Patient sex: F
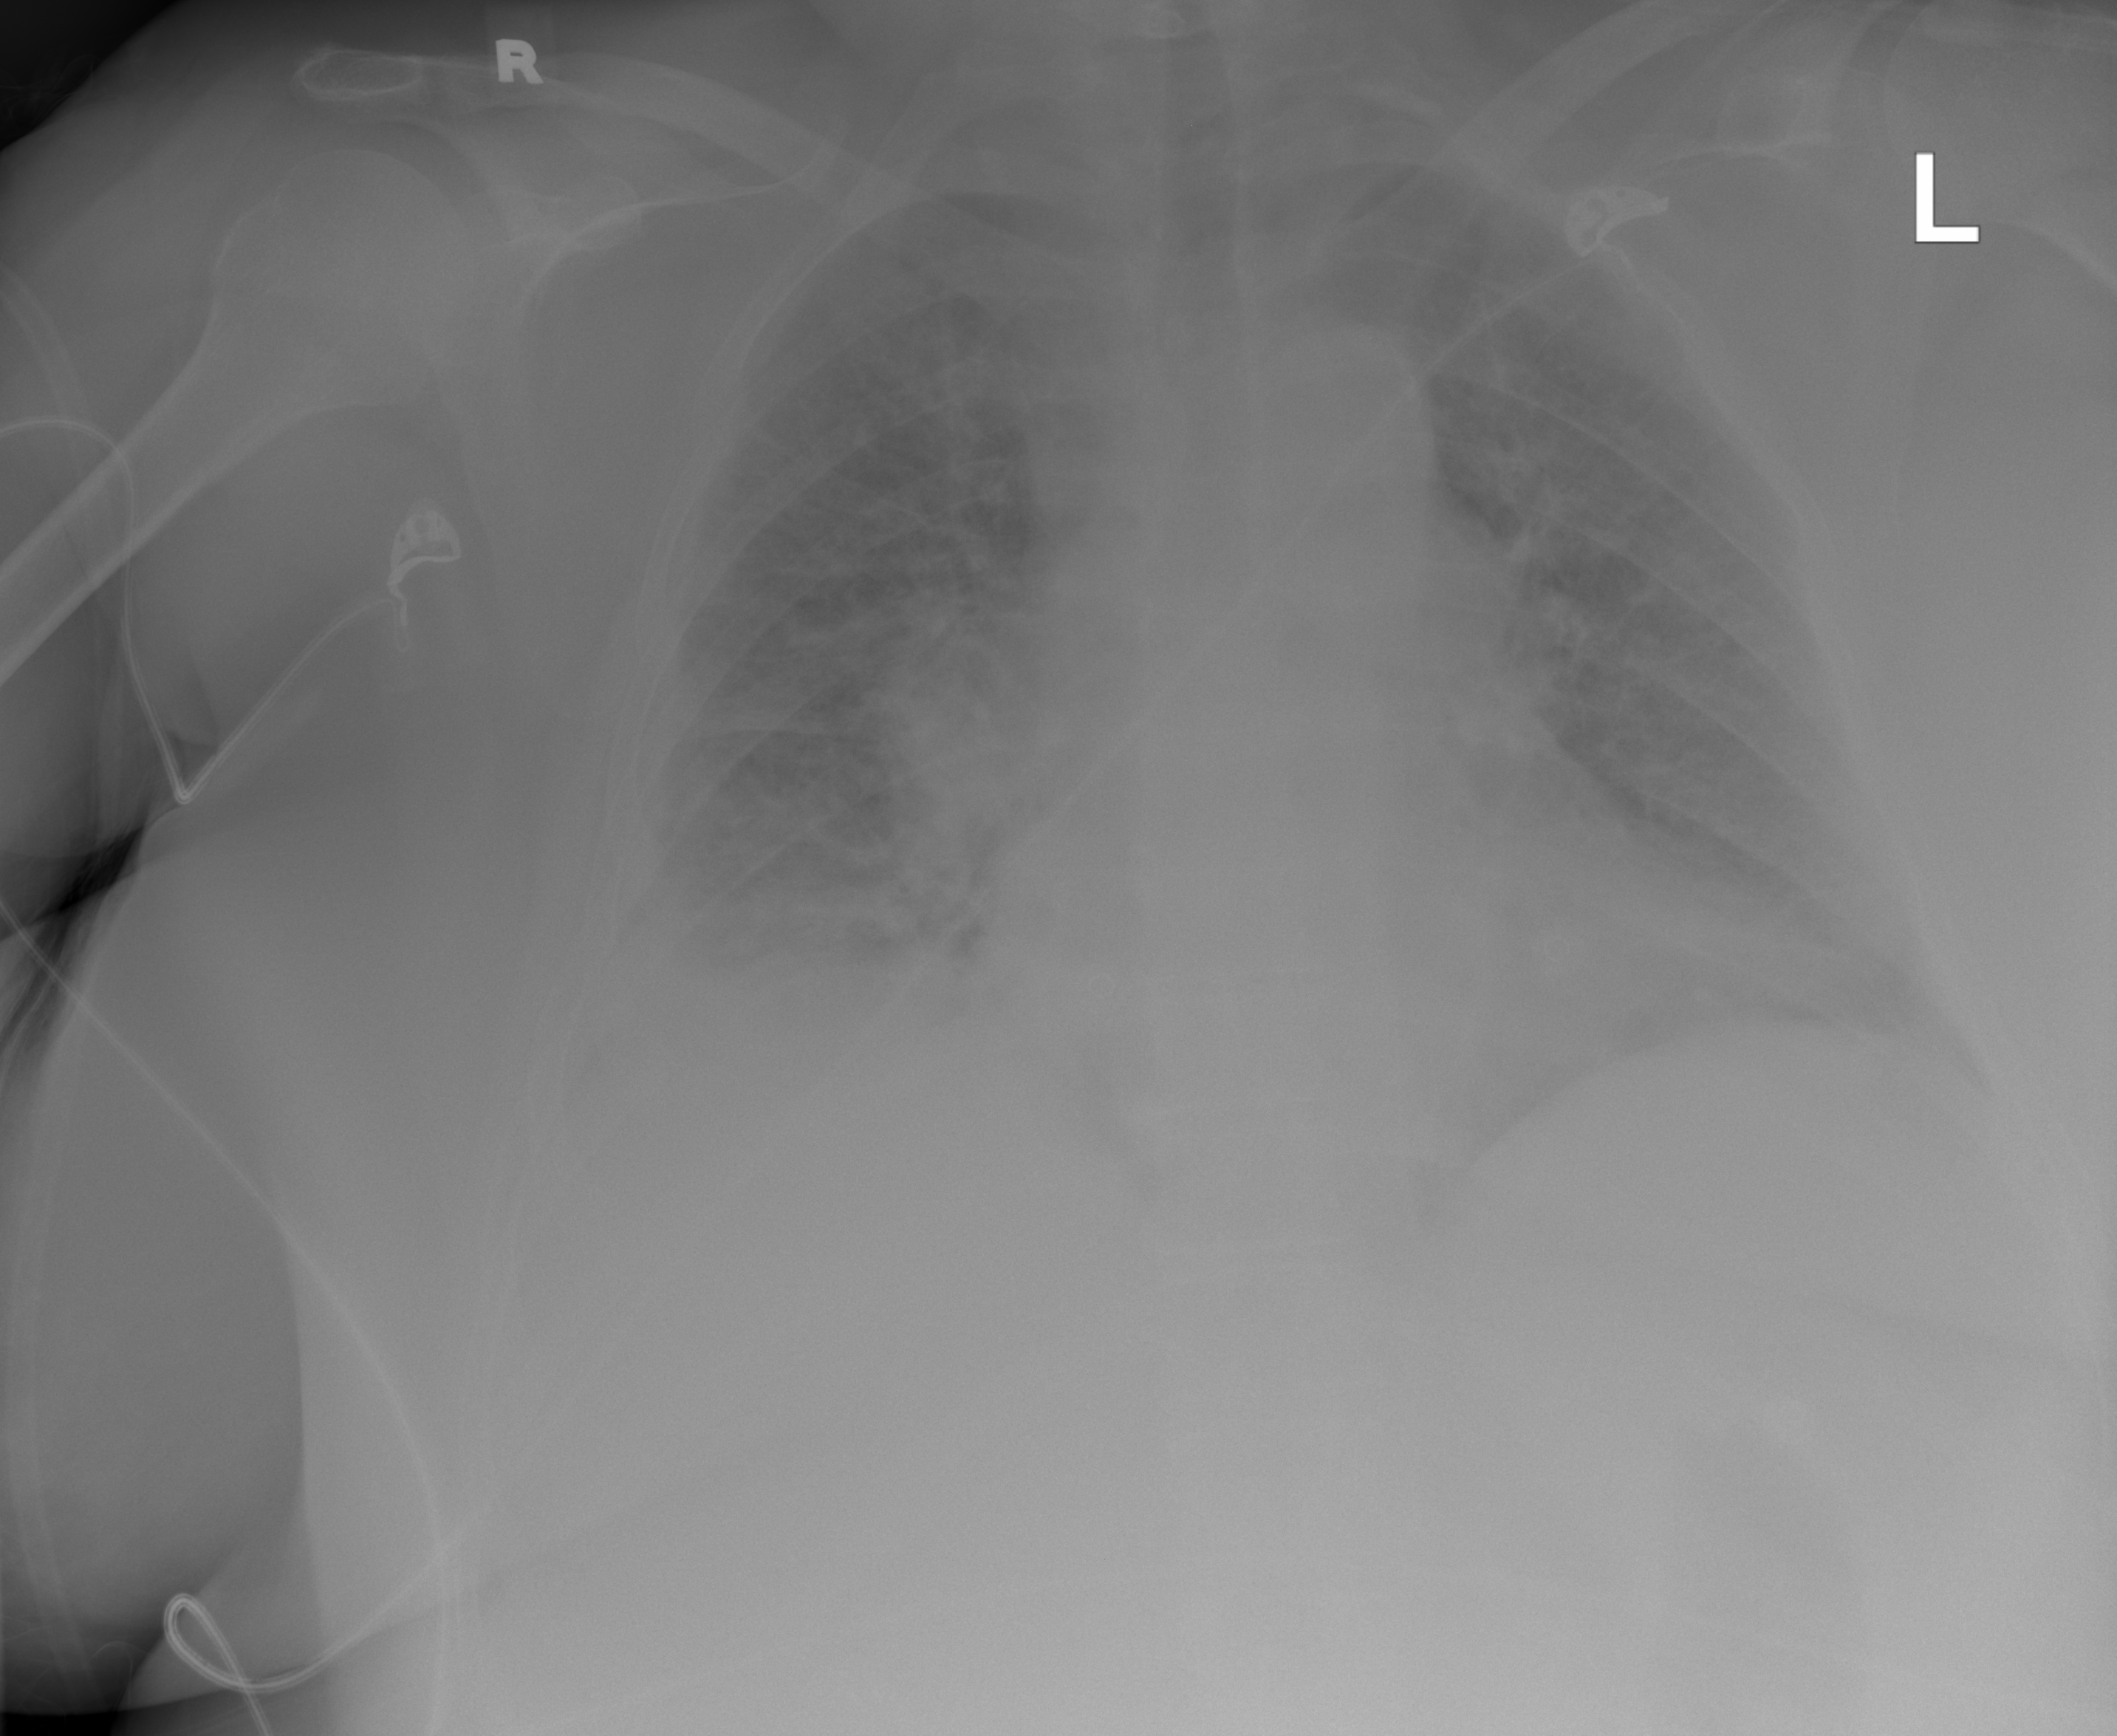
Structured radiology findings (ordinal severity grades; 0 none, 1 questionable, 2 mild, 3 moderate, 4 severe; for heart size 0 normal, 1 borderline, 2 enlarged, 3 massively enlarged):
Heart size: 0
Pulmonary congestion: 2
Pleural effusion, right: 2
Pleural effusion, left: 0
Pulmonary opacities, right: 1
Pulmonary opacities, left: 1
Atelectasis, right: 2
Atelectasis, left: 0